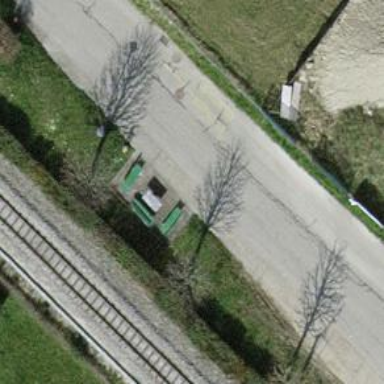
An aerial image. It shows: Bench for seating.